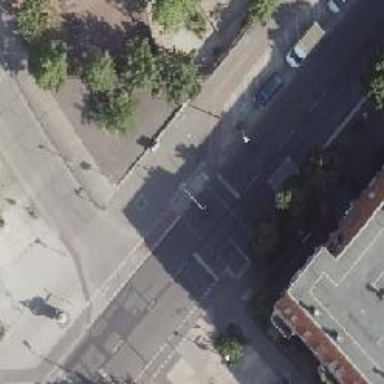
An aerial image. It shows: Traffic signals at road crossing.